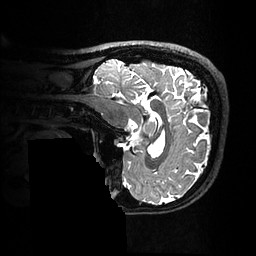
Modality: T2w
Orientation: sagittal
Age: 22
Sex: male
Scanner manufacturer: ge
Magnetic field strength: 3 T
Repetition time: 3.202 s
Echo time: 0.06589 s